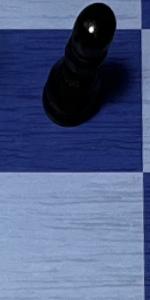
Label: Empty